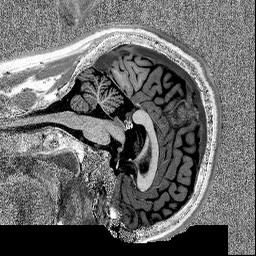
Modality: MP2RAGE
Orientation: sagittal
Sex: male